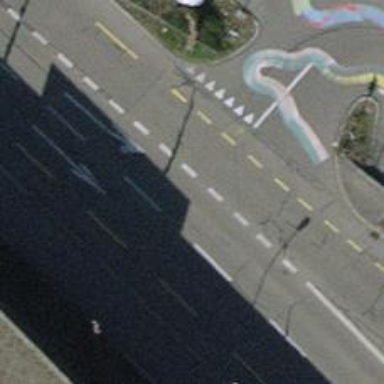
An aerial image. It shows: Primary highway with asphalt surface. It has sidewalks on both sides and designated lanes for cycling in both directions.